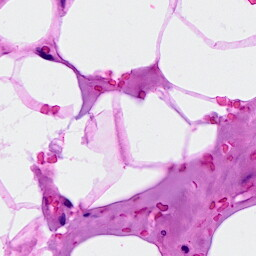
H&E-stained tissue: Breast